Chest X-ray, AP view. Patient: 60 years old, sex M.
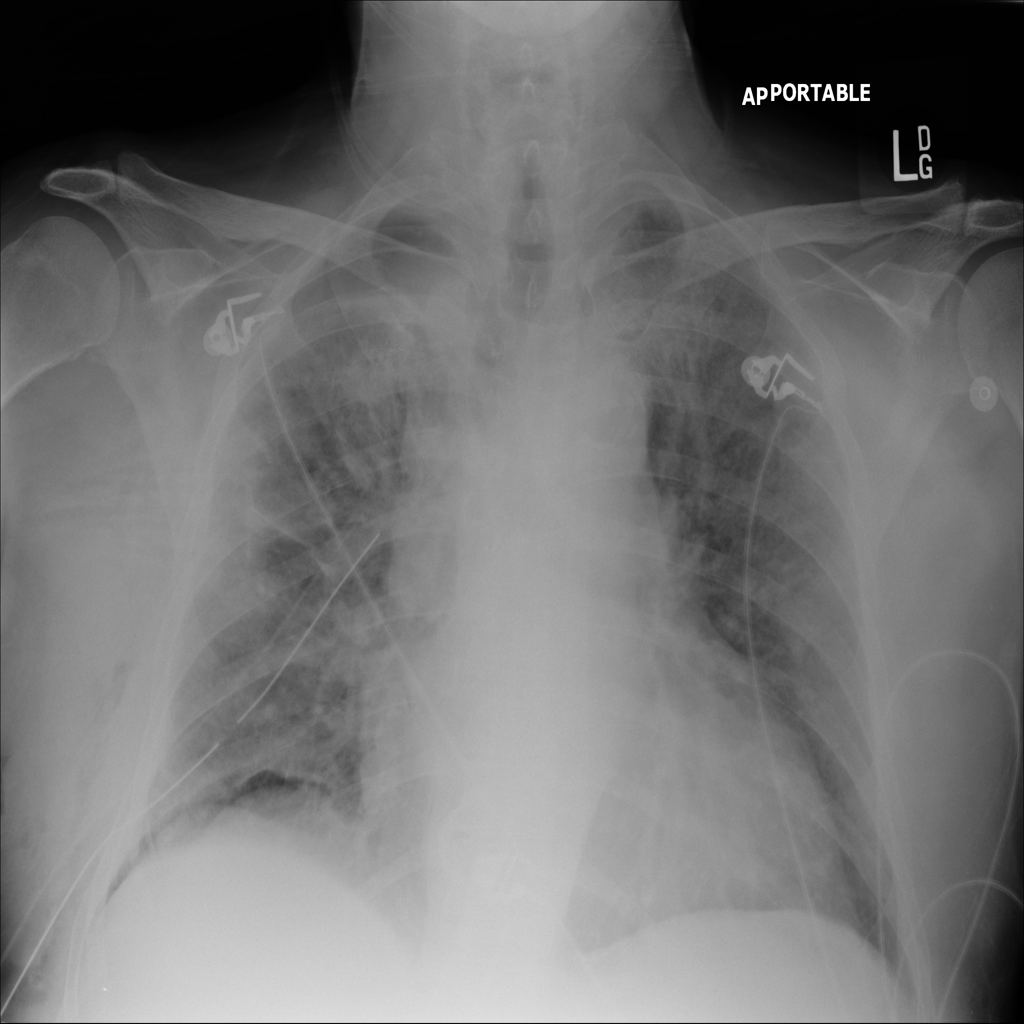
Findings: Emphysema, Pneumothorax